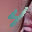
Label: 4